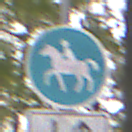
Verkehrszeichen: Reitweg
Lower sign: RichtungsangabeDurchPfeile8
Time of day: Midday
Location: Outdoor (Nature)
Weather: Overcast
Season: NotSpecified
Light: Natural